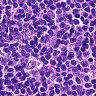
Metastatic tissue present: no